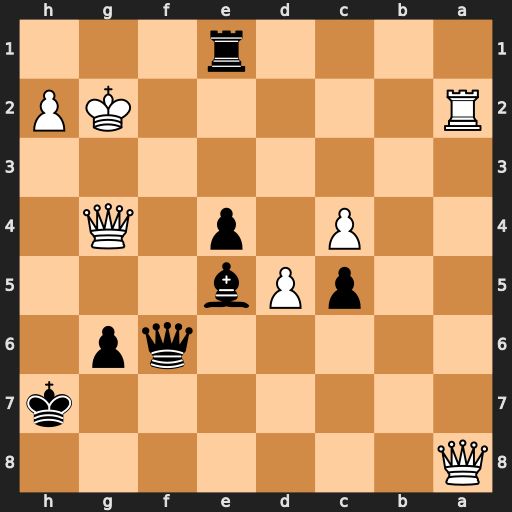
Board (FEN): Q7/7k/5qp1/2pPb3/2P1p1Q1/8/R5KP/4r3
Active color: b
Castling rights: -
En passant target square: -
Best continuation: Qf1#